Question: Layout disappears with same html/css coding. you can see layout misaligned on wrong page but with same html/css coding it works perfectly on other page, check right page.
Problem occurs due to first of main section get 938px width instead of 5px, i try to add width, max-width by css but no luck. Check screenshot.
Right page- <URL>
Wrong page- <URL>

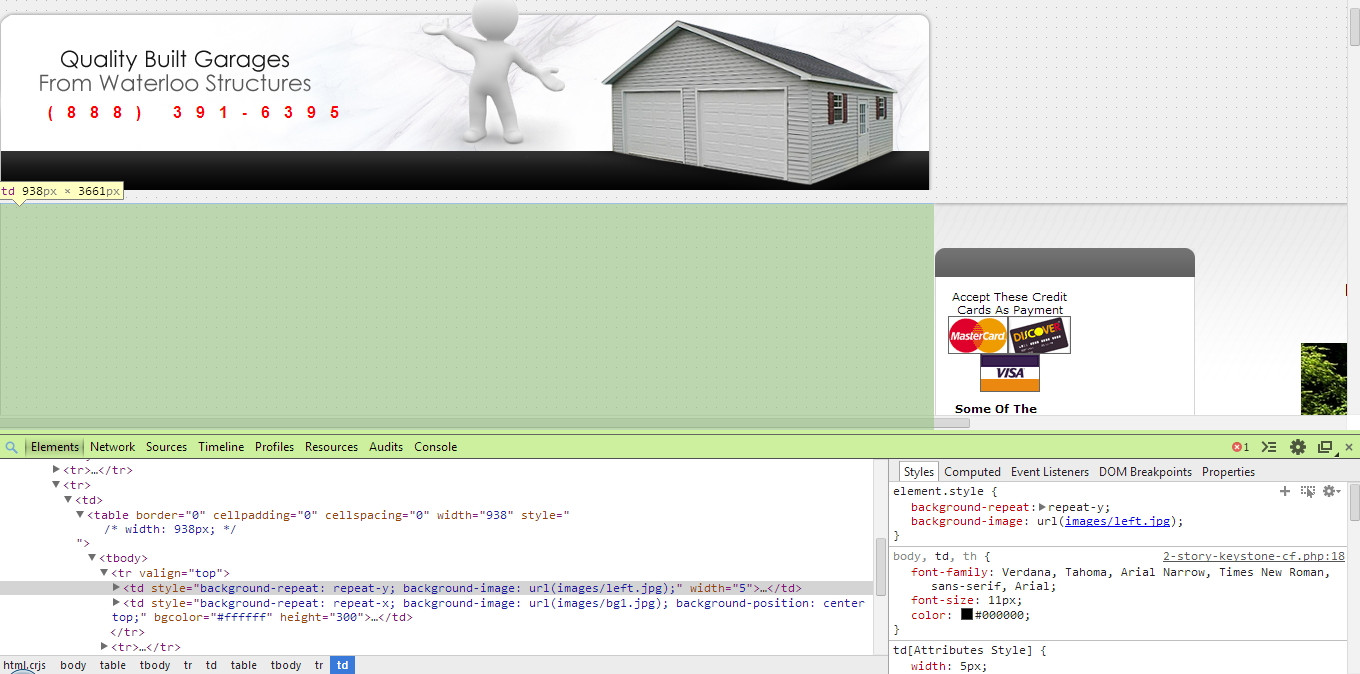
Answer: Ok, then to fix this you can add one empty '<td></td>' in your second tr of the lower one table
Yes it is working.. this is what I am suggesting:
'''
<tr><td></td> <!-- notice empty td elems -->
<td>
<!-- ZiffTalk tag starts--><map name="199911">
...
</td></tr>
'''
OR
add 'colspan="2"' to the column